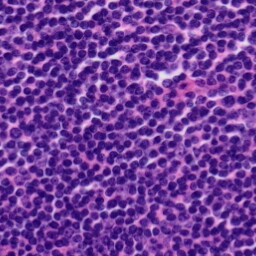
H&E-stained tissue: Tonsil